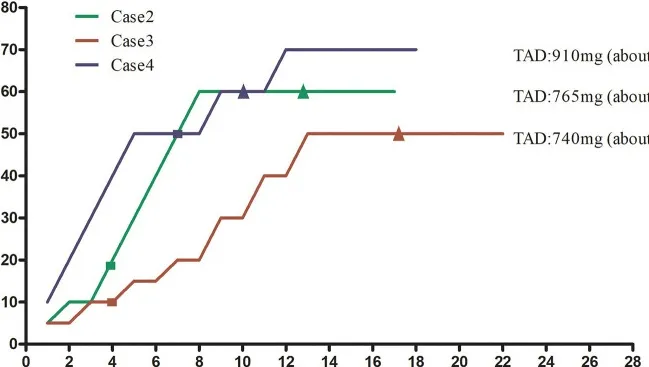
Liposomal amphotericin B (L-AmB) administration protocol and temperature changes in Cases 2-4. TAD, total accumulated dosage. Normalization of body temperature. Negative PCR result for bone marrow aspirate. To avoid complications associated with adverse drug reactions, the dosing regimens of L-AmB in case 2-4 were similar to those used for case 1, starting with a low dose that was gradually increased until the maximum tolerated dose was reached. This dosage was used for maintenance therapy. The initial dose for case 2 was 5 mg (~0.1 mg/kg) on day 1. The dose was increased to 10 mg on day 2-3, and no complications occurred. Therefore, the patient received L-AmB in 10 mg dose increments up to a dose of 60 mg (~1.2 mg/kg) on day 8. This dosage (60mg) was used for maintenance therapy until the cumulative dose of L-AmB reached 765 mg (13.9 mg/kg) on day 17. Her body temperature returned to normal on day 4. Polymerase chain reaction (PCR) for Leishmania in bone marrow aspirate was negative on day 12, when the dose of L-AmB was 405 mg. The trapezoidal regimen of L-AmB in case 3 was initiated at a dose of 5 mg (~0.1 mg/kg). The dosage of L-AmB was increased by 5 mg every 2 days as tolerated from day 1 to day 8 and increased by 10 mg every 2 days from day 9 to day 13 to 50 mg (~1.0 mg/kg), which was administrated as maintenance therapy on days 14-22. Treatment was stopped when the cumulative dose of L-AmB reached 740 mg(14.8 mg/kg) on day 22 of protocol. The patient's body temperature had returned to normal on day 4. PCR for Leishmania in bone marrow aspirate was negative on day 15, when the cumulative dose of L-AmB was 400 mg. In case 4, L-AmB treatment was initiated at a dose of 10 mg and increased in increments of 10 mg (~0.14 mg/kg) daily, reaching 70 mg (~1.0mg/kg) on day 7 of the protocol. To avoid complications, instead of further increasing the L-AmB dose, we used a dose of 70 mg as maintenance therapy until the cumulative dose reached 910 mg (13 mg/kg) on day 16. His body temperature returned to normal on day 7. PCR for Leishmania in bone marrow aspirate was negative on day 9, when the cumulative dose of L-AmB was 420 mg.
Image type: pathology (masson_trichrome)